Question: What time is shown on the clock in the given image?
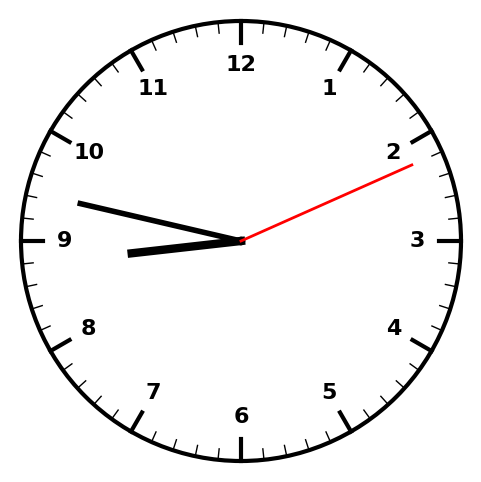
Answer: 08:47:11